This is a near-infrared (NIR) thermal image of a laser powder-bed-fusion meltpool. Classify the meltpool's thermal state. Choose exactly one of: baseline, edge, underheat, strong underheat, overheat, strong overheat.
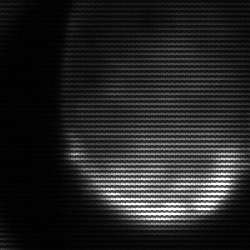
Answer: edge